Question: I have a many thousand record table. An example image is shown below. In case the image can't be seen, I've also included a textual column representation for the table on the next line.
ID | UnNo | UnType | CivNo | CivNoSuffix | StreetName | StDir | CityTown | Prov | PC | CtyId
I need a query that will return only one instance of each StreetName in alphabetical order for a given CityTown in a given County that I then bind to a dropdownlist.
I am currently using the following query which I thought was working but recently noticed that in large return sets some StreetName instances are missing from the list. Any ideas on how to improve to make the query return 100% accurate results?
'''
SELECT * FROM iAddress WHERE CtyId=@CI AND CityTown=@CT AND ID in (Select max(ID) FROM iAddress group by StreetName) Order By StreetName
'''

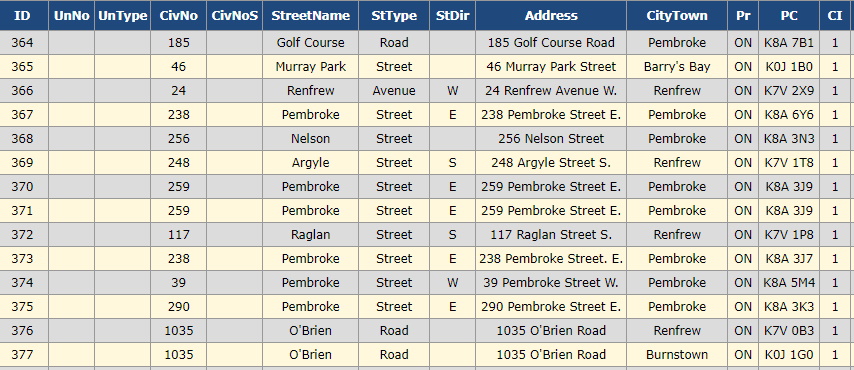
Answer: If you only need the StreetName to bind to the dropdown, then perhaps
'''
SELECT StreetName
FROM iAddress
WHERE CtyId = @CI AND CityTown = @CT
GROUP BY StreetName
ORDER BY StreetName
'''
Otherwise, the ID you now use might be from the wrong city. The MAX(ID) needs to be for just the town you want.
'''
SELECT *
FROM iAddress
WHERE ID in (
Select max(ID)
FROM iAddress
WHERE CtyId = @CI AND CityTown = @CT
group by StreetName)
Order By StreetName
'''